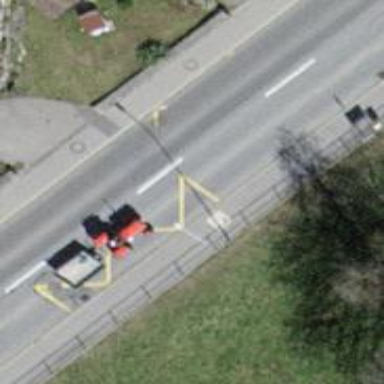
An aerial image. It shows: Public transport stop position.